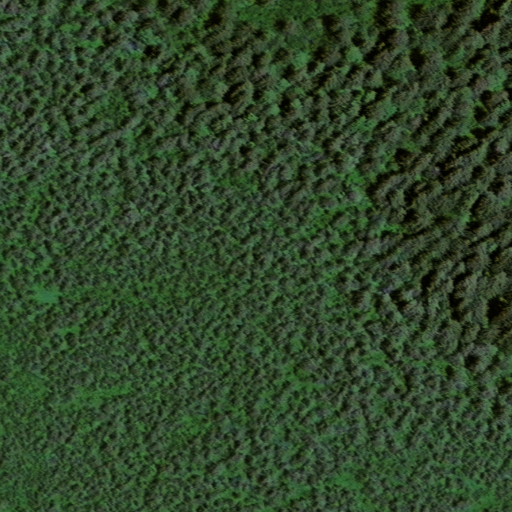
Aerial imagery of island in Alaska named Sergief Island containing only unknown